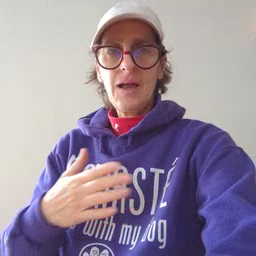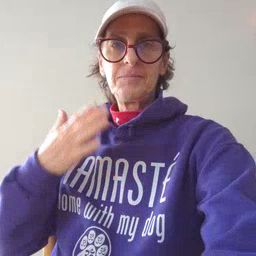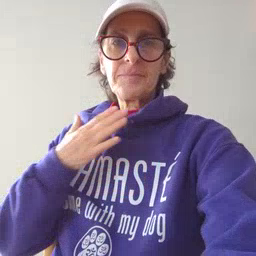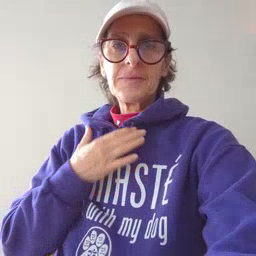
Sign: happy